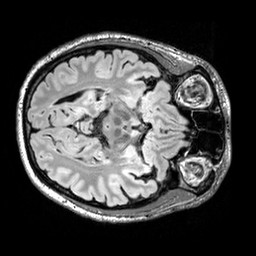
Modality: FLAIR
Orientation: axial
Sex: male
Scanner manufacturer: siemens
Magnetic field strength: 3 T
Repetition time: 5 s
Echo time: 0.395 s